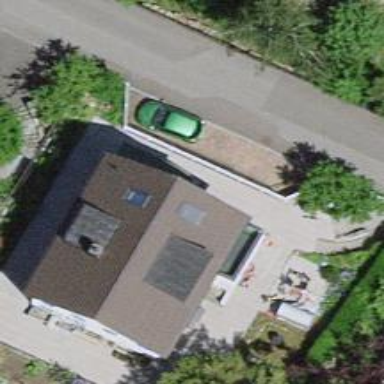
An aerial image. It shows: Gabled roofed house.